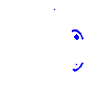
Particle: electron